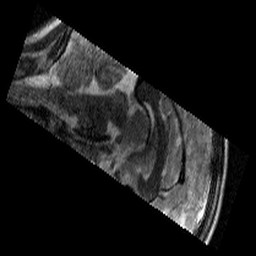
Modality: T2w
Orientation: sagittal
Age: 11
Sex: male
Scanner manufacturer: siemens
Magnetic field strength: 3 T
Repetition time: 9.23 s
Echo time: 0.067 s